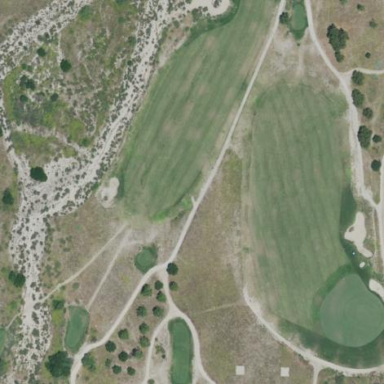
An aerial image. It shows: Area of rough grass used for golf.